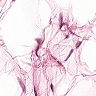
Metastatic tissue present: no